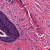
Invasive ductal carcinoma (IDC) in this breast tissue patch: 0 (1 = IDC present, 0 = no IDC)